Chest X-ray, PA view. Patient: 47 years old, sex M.
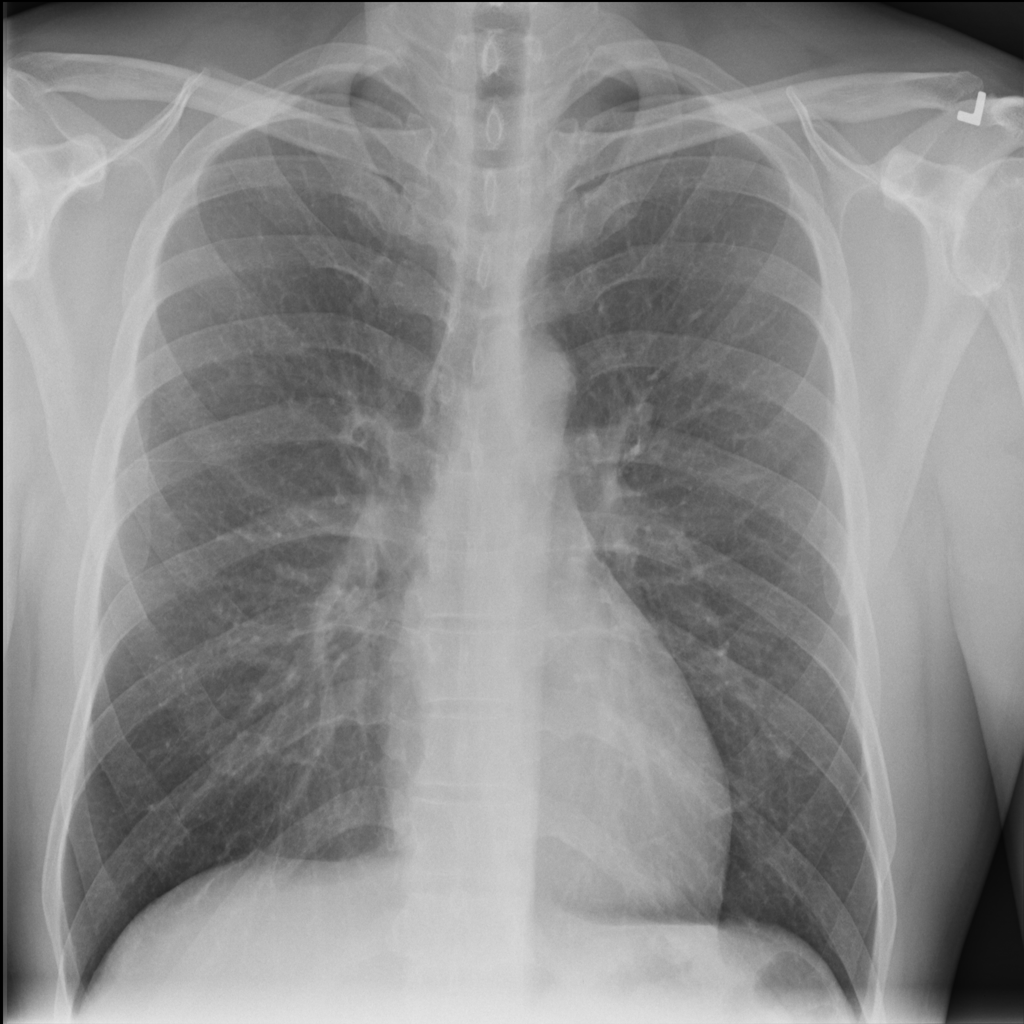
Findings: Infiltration